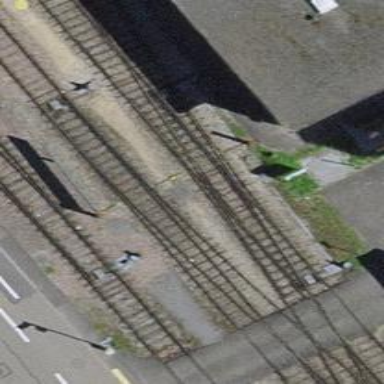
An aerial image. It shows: Railway switch.